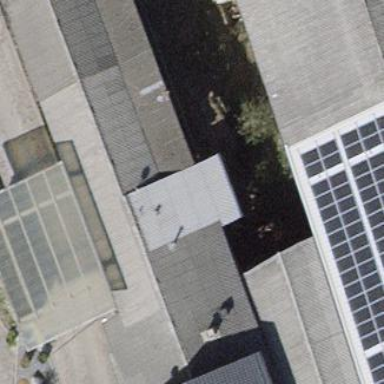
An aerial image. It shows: Industrial building.